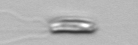
Label: Chrysochromulina